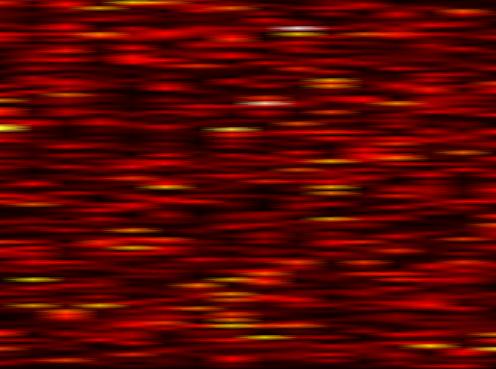
Label: FOFDM